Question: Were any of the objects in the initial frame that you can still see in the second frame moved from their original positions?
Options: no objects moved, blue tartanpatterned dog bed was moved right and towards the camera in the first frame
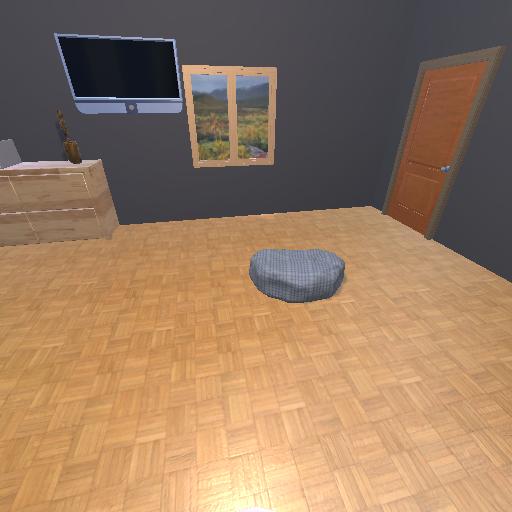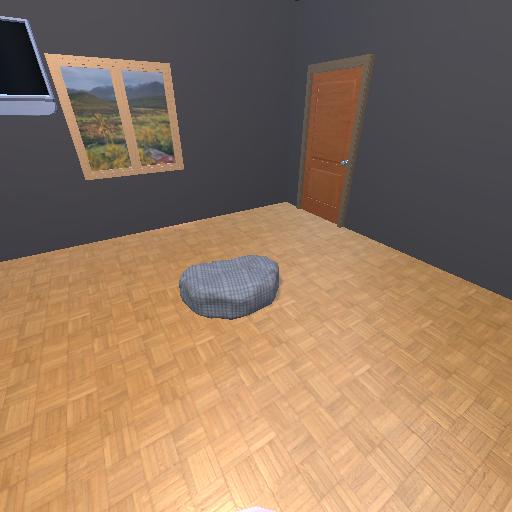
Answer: no objects moved